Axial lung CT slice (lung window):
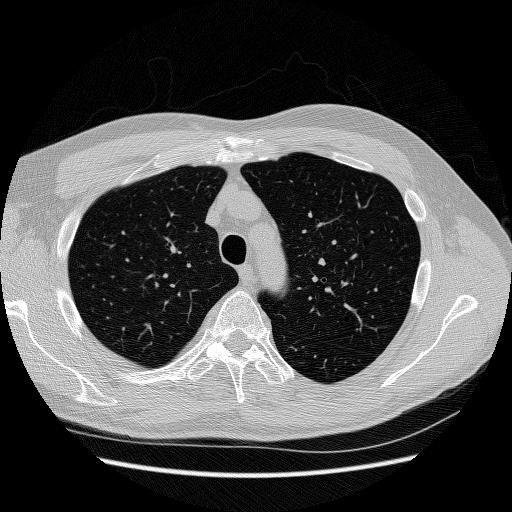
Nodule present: no